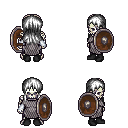
a pixel art fantasy rpg character, male body template, skeleton, chain mail, metal pants, white unkempt hairstyle, white cloth bracers, black shoes, shield, four views (front, back, left, right), 2x2 character sprite sheet, small pixel art, hard edges, no anti-aliasing